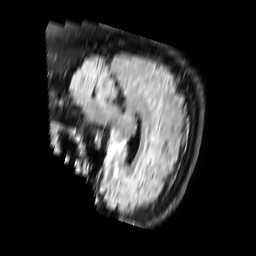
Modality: FLAIR
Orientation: sagittal
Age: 50
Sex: male
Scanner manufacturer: philips
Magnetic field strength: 3 T
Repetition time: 11 s
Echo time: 0.12 s